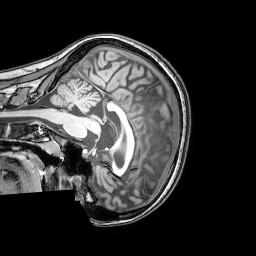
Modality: T1w
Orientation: sagittal
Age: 24
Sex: female
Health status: healthy
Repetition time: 0.081 s
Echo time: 0.037 s